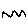
Label: zigzag